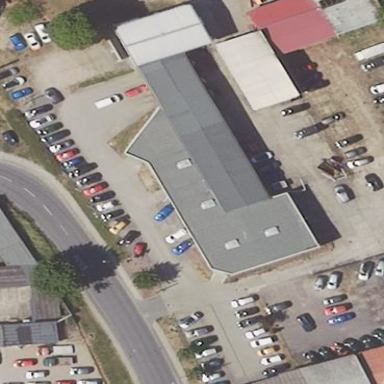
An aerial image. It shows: Car shop building.